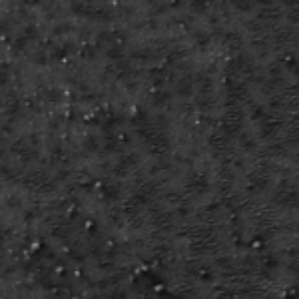
Label: frost